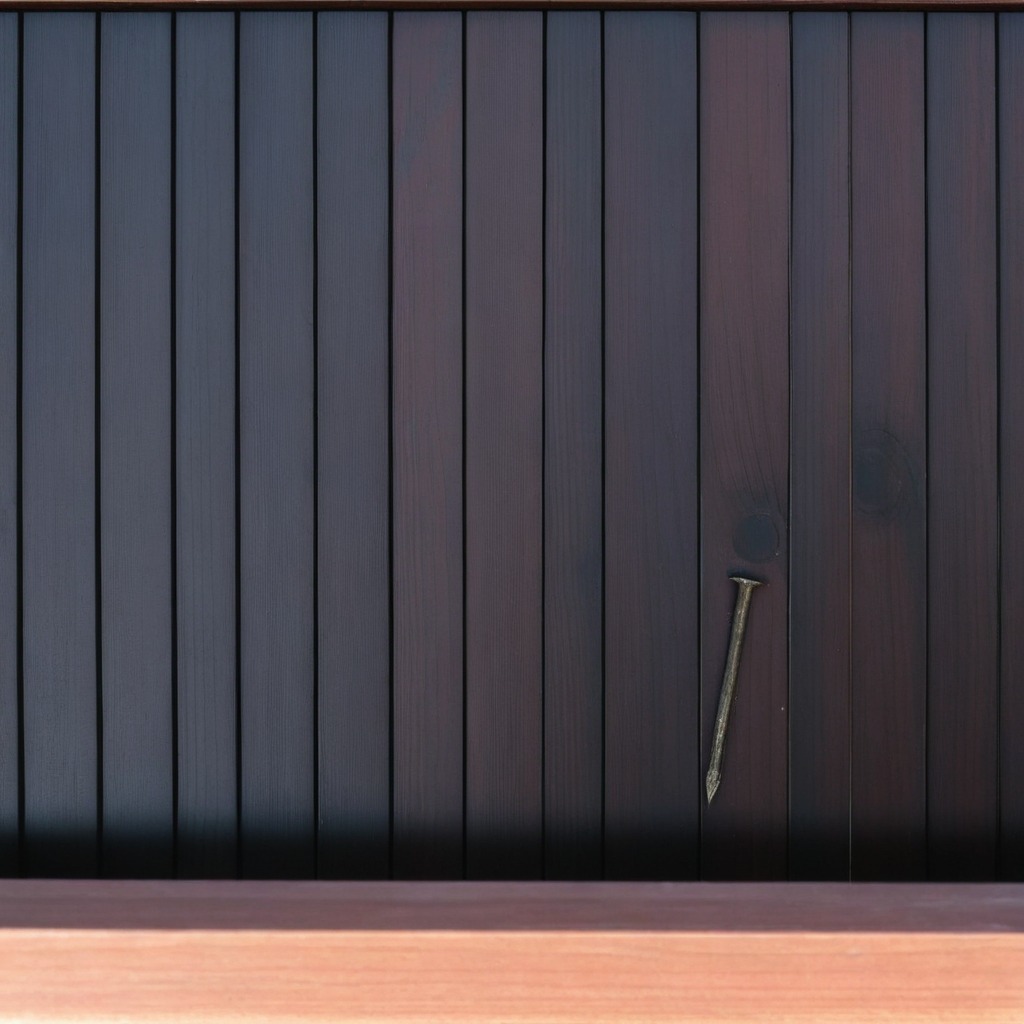
An iron nail is lying on the wooden table.